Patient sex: M
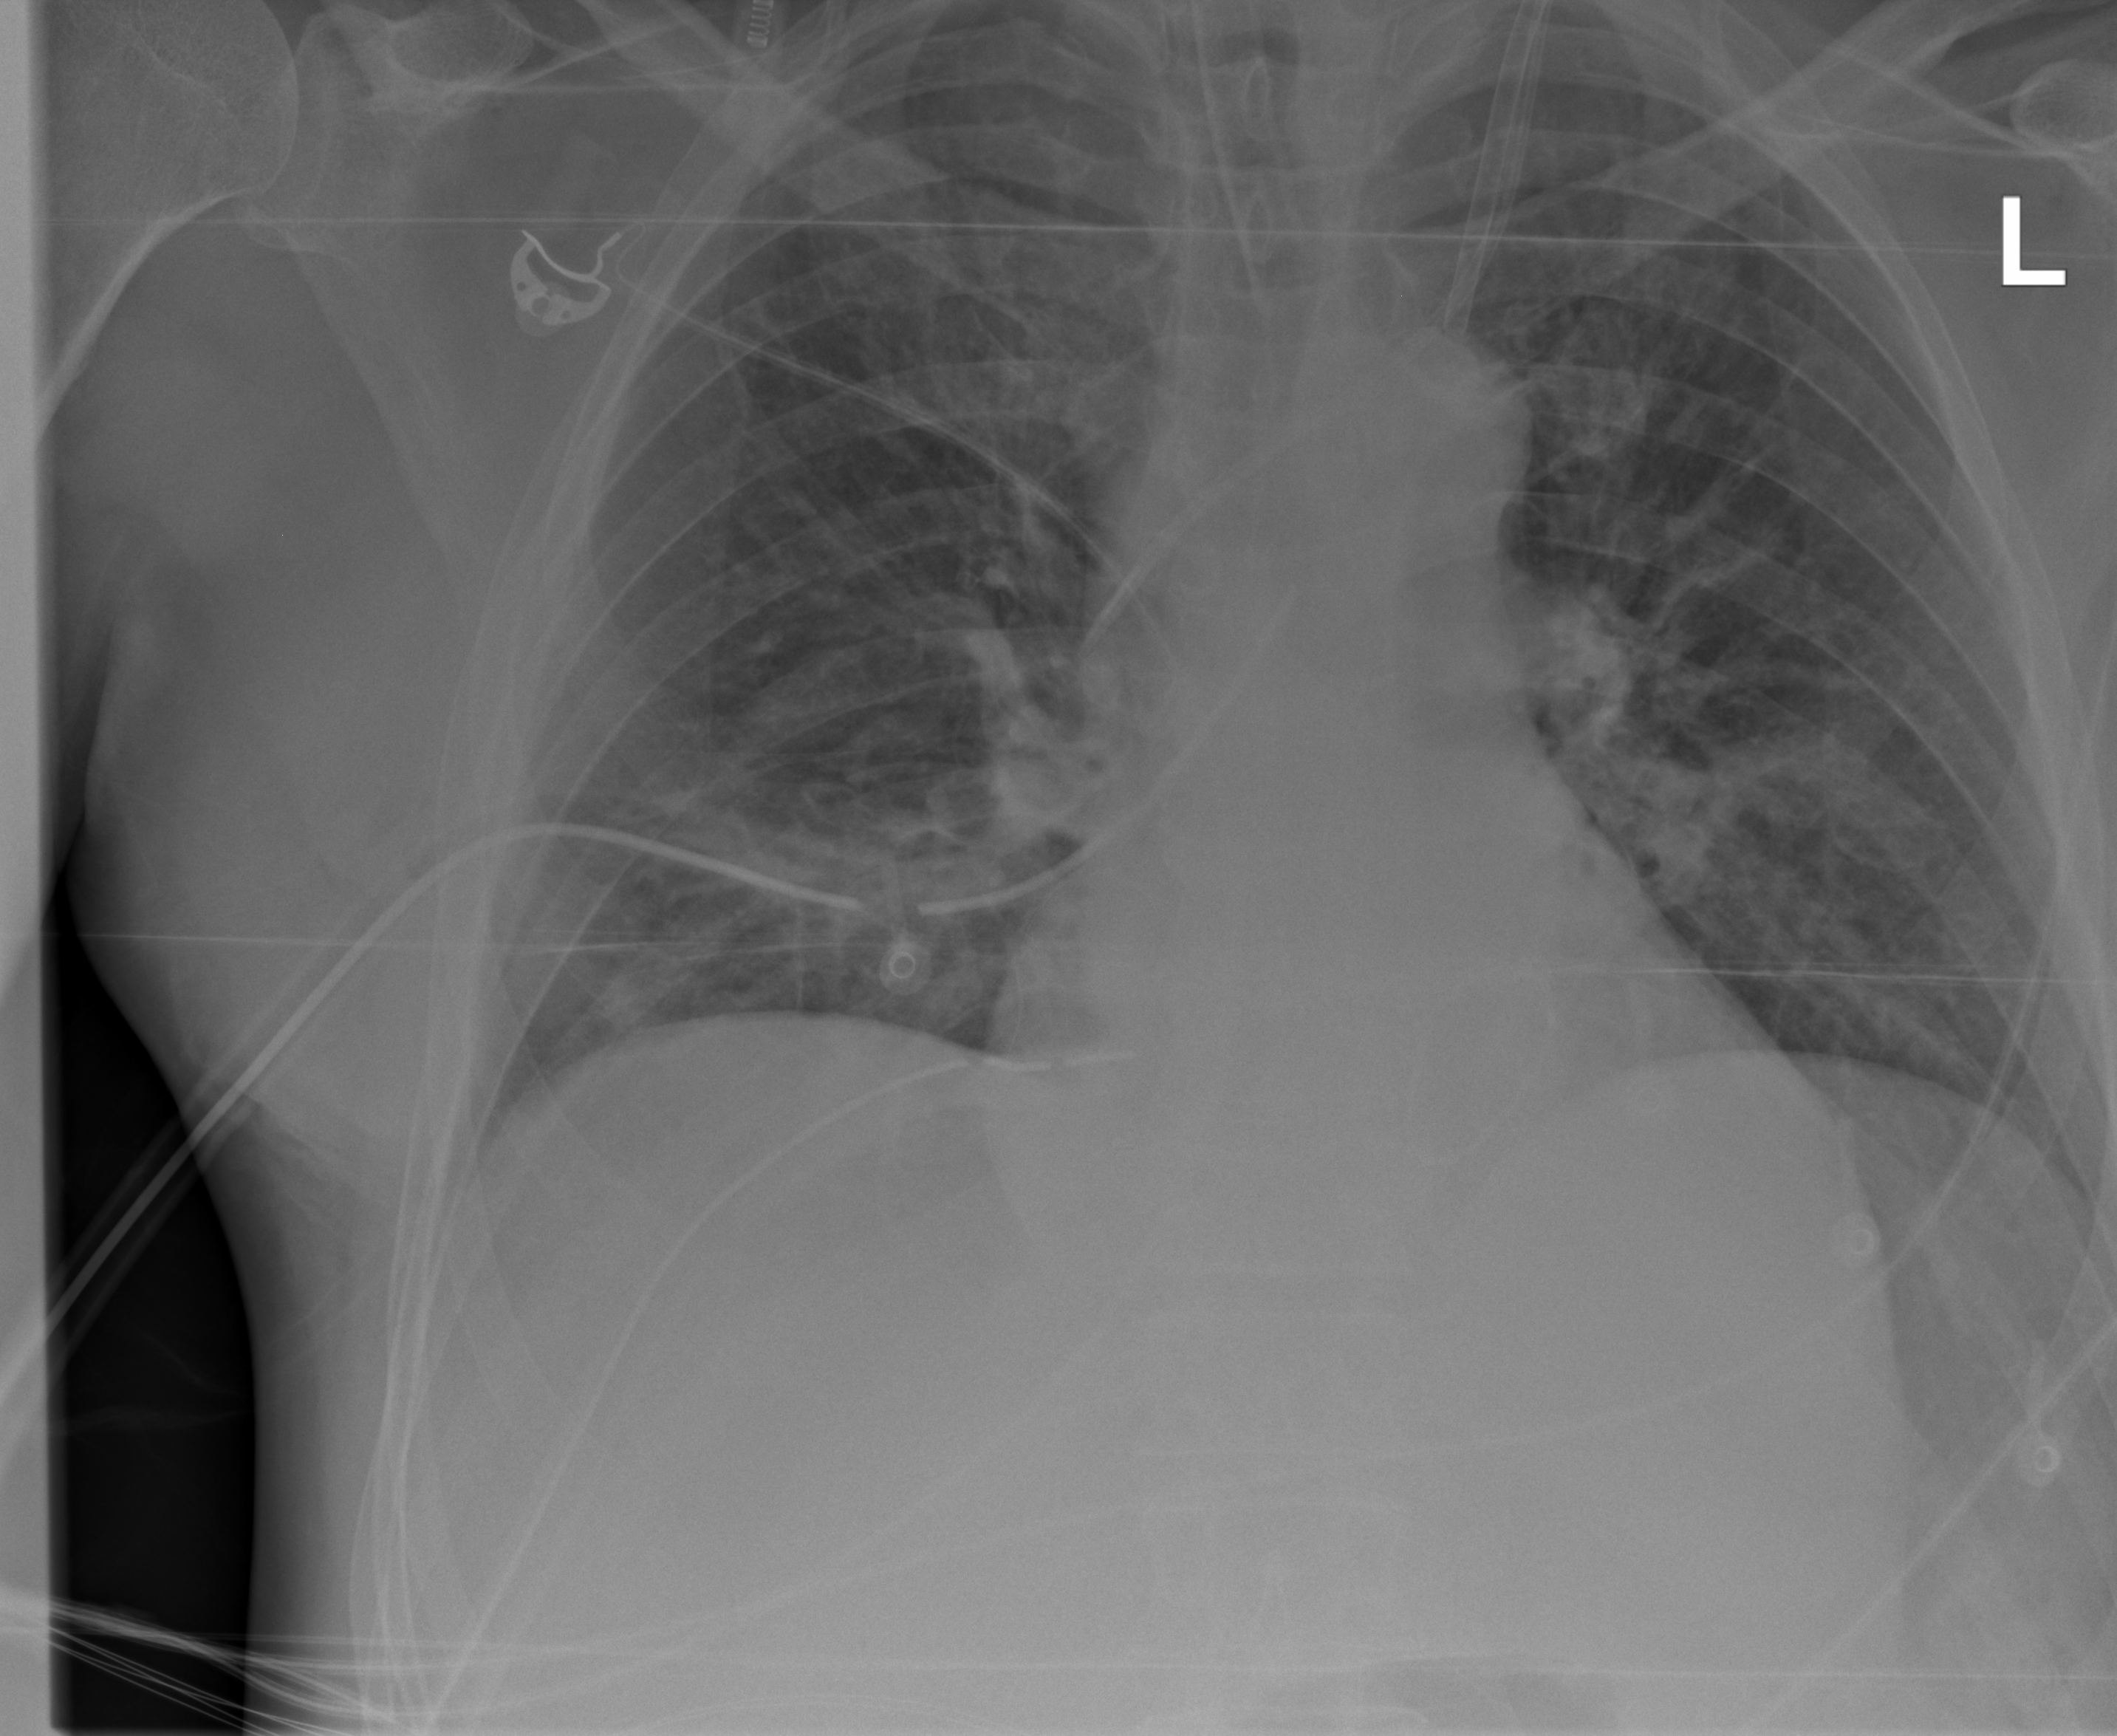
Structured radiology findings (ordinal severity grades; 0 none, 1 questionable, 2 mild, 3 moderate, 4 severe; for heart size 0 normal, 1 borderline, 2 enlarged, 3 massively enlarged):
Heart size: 1
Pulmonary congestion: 2
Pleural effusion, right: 0
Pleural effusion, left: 0
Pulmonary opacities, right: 0
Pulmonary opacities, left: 0
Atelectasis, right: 2
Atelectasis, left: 2